Question: I have <URL> with categories and I have showed it in a list view
and I have another JSON file that contains the "sub-categories" of the specific item that is clicked. I want to show the item that has been clicked in a seconed activity with the the "sub-categories".
Here Is My Code
'''
public class MainActivity extends AppCompatActivity {
private GridView listview_category;
@Override
protected void onCreate(Bundle savedInstanceState) {
super.onCreate(savedInstanceState);
setContentView(R.layout.activity_main);
listview_category = (GridView) findViewById(R.id.listview_category);
}
public class JsonTask extends AsyncTask<String,String,List<MainCategory>>{
@Override
protected List<MainCategory> doInBackground(String... params) {
HttpURLConnection connection = null;
BufferedReader reader = null;
URL url = null;
try {
url = new URL(params[0]);
} catch (MalformedURLException e) {
e.printStackTrace();
}
try {
connection = (HttpURLConnection) url.openConnection();
connection.connect();
InputStream stream = connection.getInputStream();
reader = new BufferedReader(new InputStreamReader(stream));
StringBuffer buffer = new StringBuffer();
String line = "";
while ((line = reader.readLine()) != null) {
buffer.append(line);
}
String finalJson = buffer.toString();
JSONObject parentObject = new JSONObject(finalJson);
JSONArray parentArray = parentObject.getJSONArray("results");
List<MainCategory> mainCategorieList = new ArrayList<>();
for (int i = 0; i < parentArray.length(); i++) {
JSONObject finalObject = parentArray.getJSONObject(i);
MainCategory mainCategory = new MainCategory();
mainCategory.setName(finalObject.getString("name"));
mainCategory.setOrdering(finalObject.getInt("ordering"));
mainCategory.setId(finalObject.getInt("id"));
mainCategory.setImages(finalObject.getString("images"));
mainCategorieList.add(mainCategory);
}
return mainCategorieList;
} catch (IOException e) {
e.printStackTrace();
} catch (JSONException e) {
e.printStackTrace();
} finally {
if (connection != null) {
connection.disconnect();
}
try {
if(reader!= null) {
reader.close();
}
} catch (IOException e) {
e.printStackTrace();
}
}
return null;
}
@Override
protected void onPostExecute(List<MainCategory> result) {
super.onPostExecute(result);
categoryAdapter adapter = new categoryAdapter(getApplicationContext() , R.layout.category_row , result);
listview_category.setAdapter(adapter);
}
}
public class categoryAdapter extends ArrayAdapter{
private List<MainCategory> categoryList;
private int resource;
private LayoutInflater inflater;
public categoryAdapter(Context context, int resource, List<MainCategory> objects) {
super(context, resource, objects);
categoryList = objects;
this.resource = resource;
inflater = (LayoutInflater) getSystemService(LAYOUT_INFLATER_SERVICE);
}
@NonNull
@Override
public View getView(int position, View convertView, ViewGroup parent) {
if (convertView == null){
convertView = inflater.inflate(resource , null);
}
ImageView imageView;
TextView textView;
imageView = (ImageView)convertView.findViewById(R.id.imageView_category);
textView = (TextView) convertView.findViewById(R.id.textView_categoryname);
Glide.with(getContext()).load(categoryList.get(position).getImages()).into(imageView);
textView.setText(categoryList.get(position).getName());
return convertView;
}
}
@Override
public boolean onCreateOptionsMenu(Menu menu) {
getMenuInflater().inflate(R.menu.main_menu , menu);
return super.onCreateOptionsMenu(menu);
}
@Override
public boolean onOptionsItemSelected(MenuItem item) {
int id = item.getItemId();
if(id == R.id.action_refresh){
new JsonTask().execute("https://api.myjson.com/bins/bzs57");
return true;
}
return super.onOptionsItemSelected(item);
}
}
'''
Here is example of the "Sub-category"

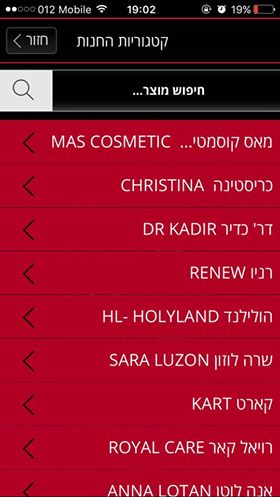
Answer: '''
List<MainCategory> mainCategorieList = new ArrayList<>();
'''
'''
listview_category.setOnItemClickListener(new AdapterView.OnItemClickListener() {
@Override
public void onItemClick(AdapterView<?> adapterView, View view, int position, long l) {
MainCategory mainCatagory = mainCategorieList.get(position);
Intent intent = new Intent(this,YourActivity.class);
intent.putExtra("categoryId",mainCatagory.getId());
intent.putExtra("categoryName",mainCatagory.getName());
startActivity(intent);
}
});
'''
'''
int mainCategoryId = getIntent().getIntExtra(getIntent().getIntExtra("categoryId",0);
String mainCategoryName = getIntent().getStringExtra(getIntent().getIntExtra("categoryName","");
'''